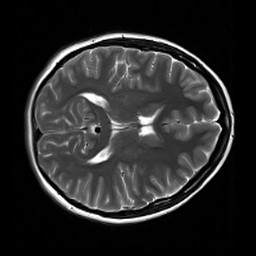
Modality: T2w
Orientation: axial
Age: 19
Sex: female
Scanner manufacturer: siemens
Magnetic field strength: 3 T
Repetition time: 7 s
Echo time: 0.09 s